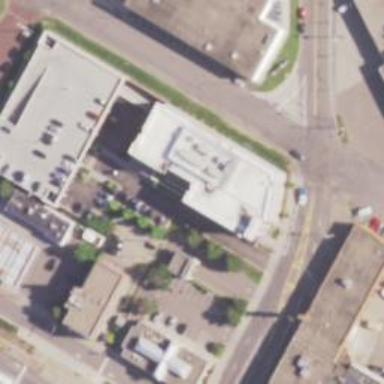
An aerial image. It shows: Clinic.